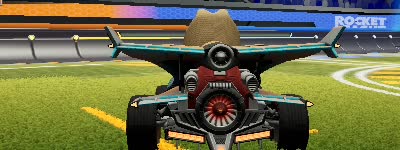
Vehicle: aftershock